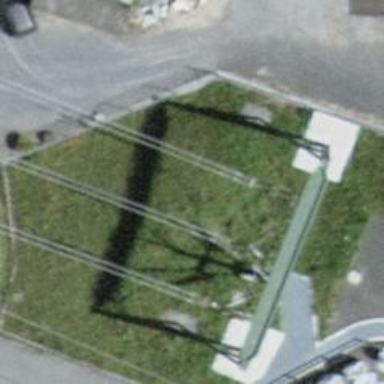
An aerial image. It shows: Insulator used in power equipment.